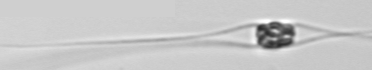
Label: Chaetoceros_danicus